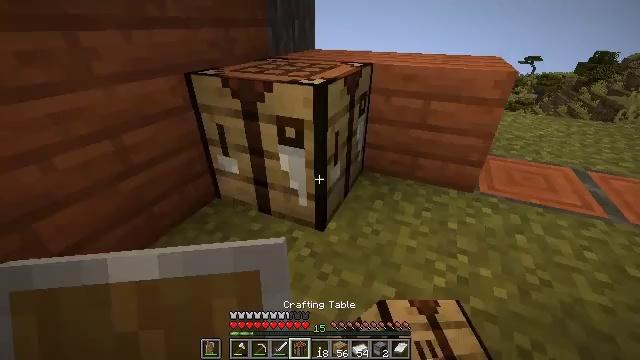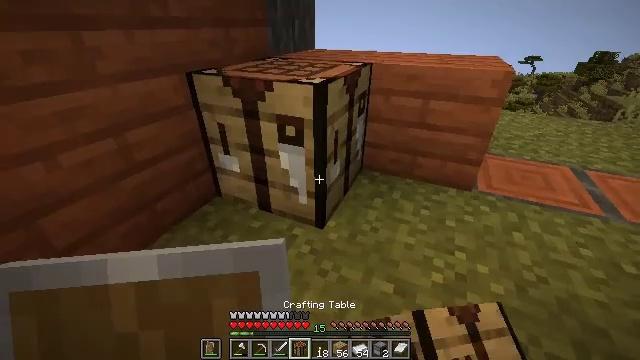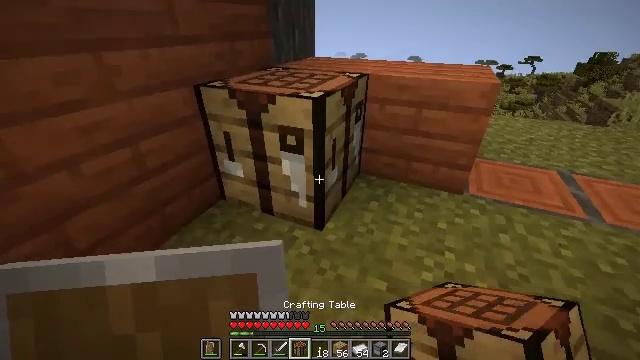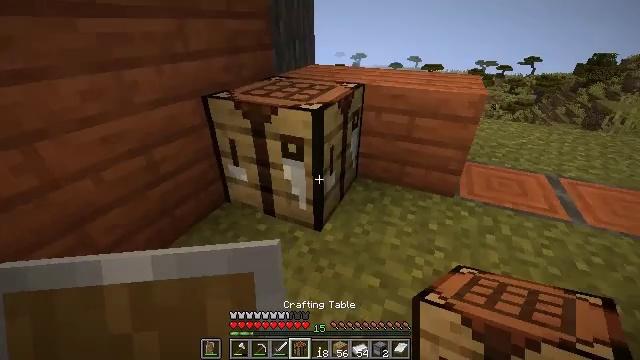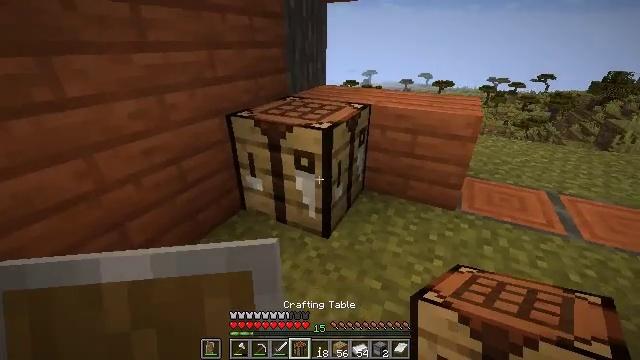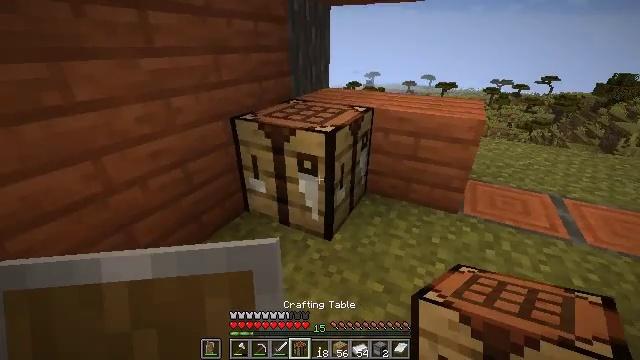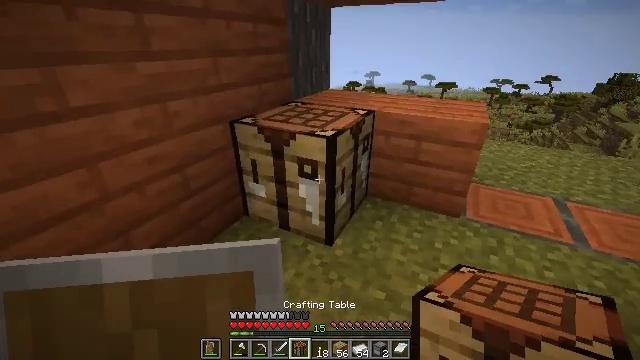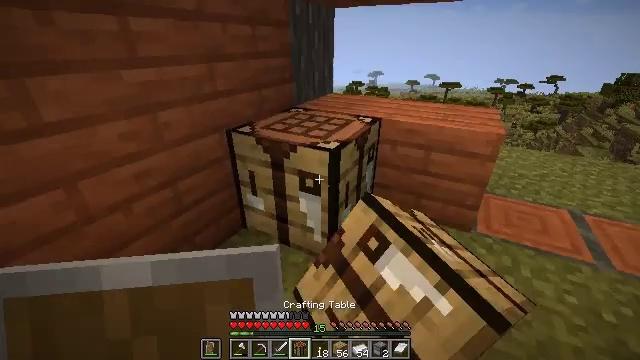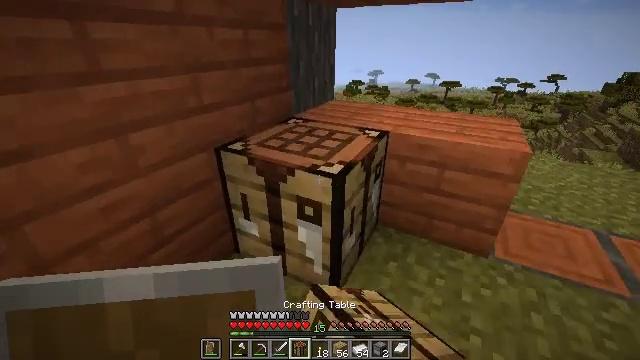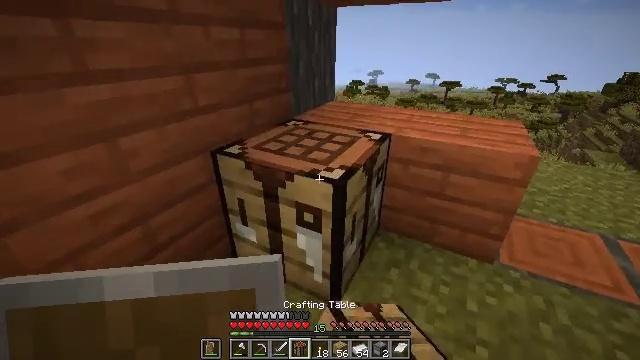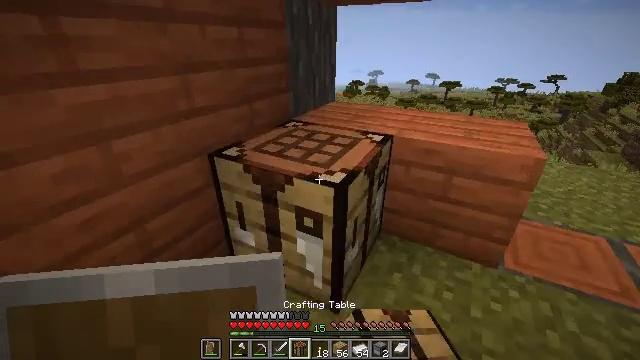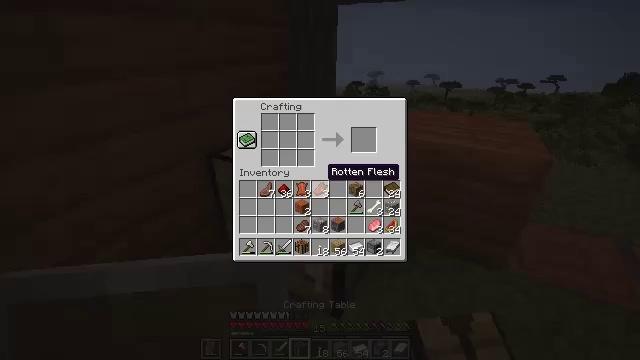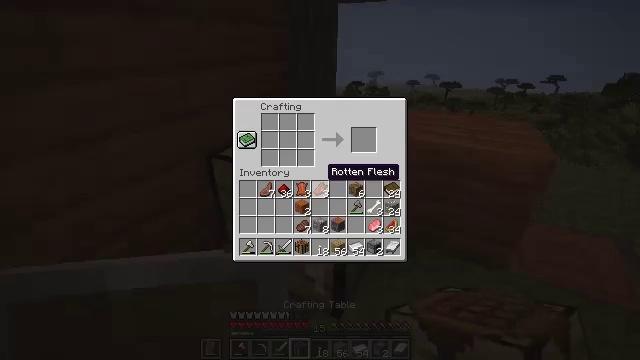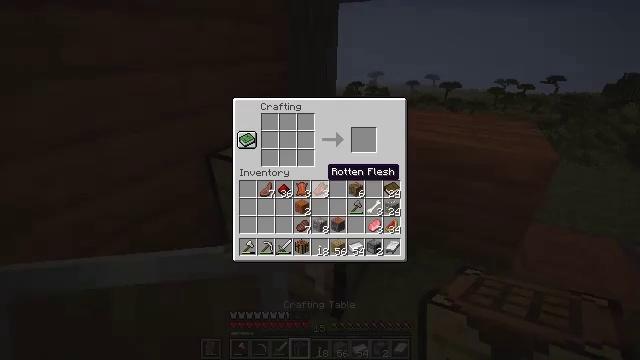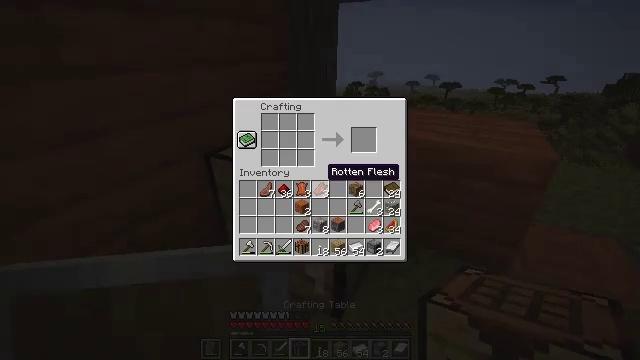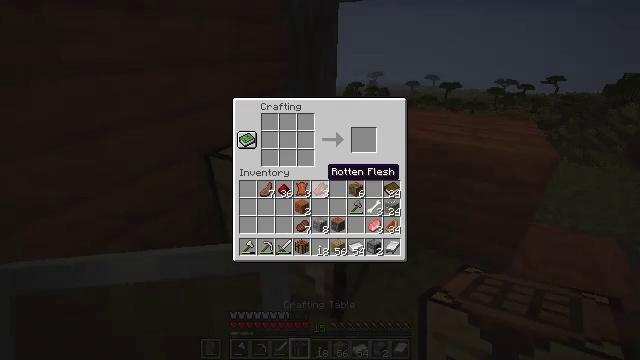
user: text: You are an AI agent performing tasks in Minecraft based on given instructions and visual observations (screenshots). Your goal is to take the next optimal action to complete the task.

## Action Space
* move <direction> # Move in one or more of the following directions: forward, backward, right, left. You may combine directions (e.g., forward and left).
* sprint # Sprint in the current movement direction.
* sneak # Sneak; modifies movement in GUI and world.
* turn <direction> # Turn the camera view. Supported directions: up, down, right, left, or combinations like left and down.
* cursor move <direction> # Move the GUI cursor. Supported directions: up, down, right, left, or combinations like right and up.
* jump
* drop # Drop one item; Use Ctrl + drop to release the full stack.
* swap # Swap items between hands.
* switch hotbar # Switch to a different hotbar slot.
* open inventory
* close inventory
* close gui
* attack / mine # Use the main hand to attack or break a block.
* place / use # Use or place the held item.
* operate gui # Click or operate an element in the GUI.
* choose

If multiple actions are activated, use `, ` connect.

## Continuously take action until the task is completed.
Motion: motion action
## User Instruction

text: Use a crafting table to make an iron shovel.
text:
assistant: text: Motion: move back
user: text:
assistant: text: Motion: move back
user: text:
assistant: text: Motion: move back
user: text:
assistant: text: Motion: turn left and up
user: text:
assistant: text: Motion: move forward
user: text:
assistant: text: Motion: move forward, use / place
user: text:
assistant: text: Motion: move forward, use / place
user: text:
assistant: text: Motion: move forward, use / place
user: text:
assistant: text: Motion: no_op
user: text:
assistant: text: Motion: no_op
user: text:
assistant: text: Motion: open gui
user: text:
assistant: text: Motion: no_op
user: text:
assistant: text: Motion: no_op
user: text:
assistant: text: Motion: no_op
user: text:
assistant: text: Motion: no_op
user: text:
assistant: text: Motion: cursor move right and down
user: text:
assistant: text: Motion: cursor move right and down
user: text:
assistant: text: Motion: cursor move right and down
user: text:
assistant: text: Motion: cursor move up
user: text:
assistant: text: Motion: cursor move left and up
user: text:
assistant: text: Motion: cursor move left
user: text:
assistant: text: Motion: cursor move left
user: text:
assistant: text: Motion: cursor move left
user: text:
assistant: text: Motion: cursor move left
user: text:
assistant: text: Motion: cursor move left
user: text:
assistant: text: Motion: cursor move left
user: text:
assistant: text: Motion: no_op
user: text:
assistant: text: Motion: no_op
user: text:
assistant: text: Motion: no_op
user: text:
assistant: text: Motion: no_op